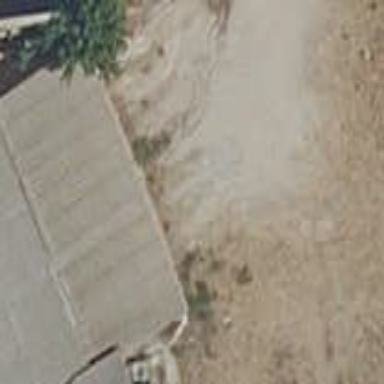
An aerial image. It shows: View of roof of building.